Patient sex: M
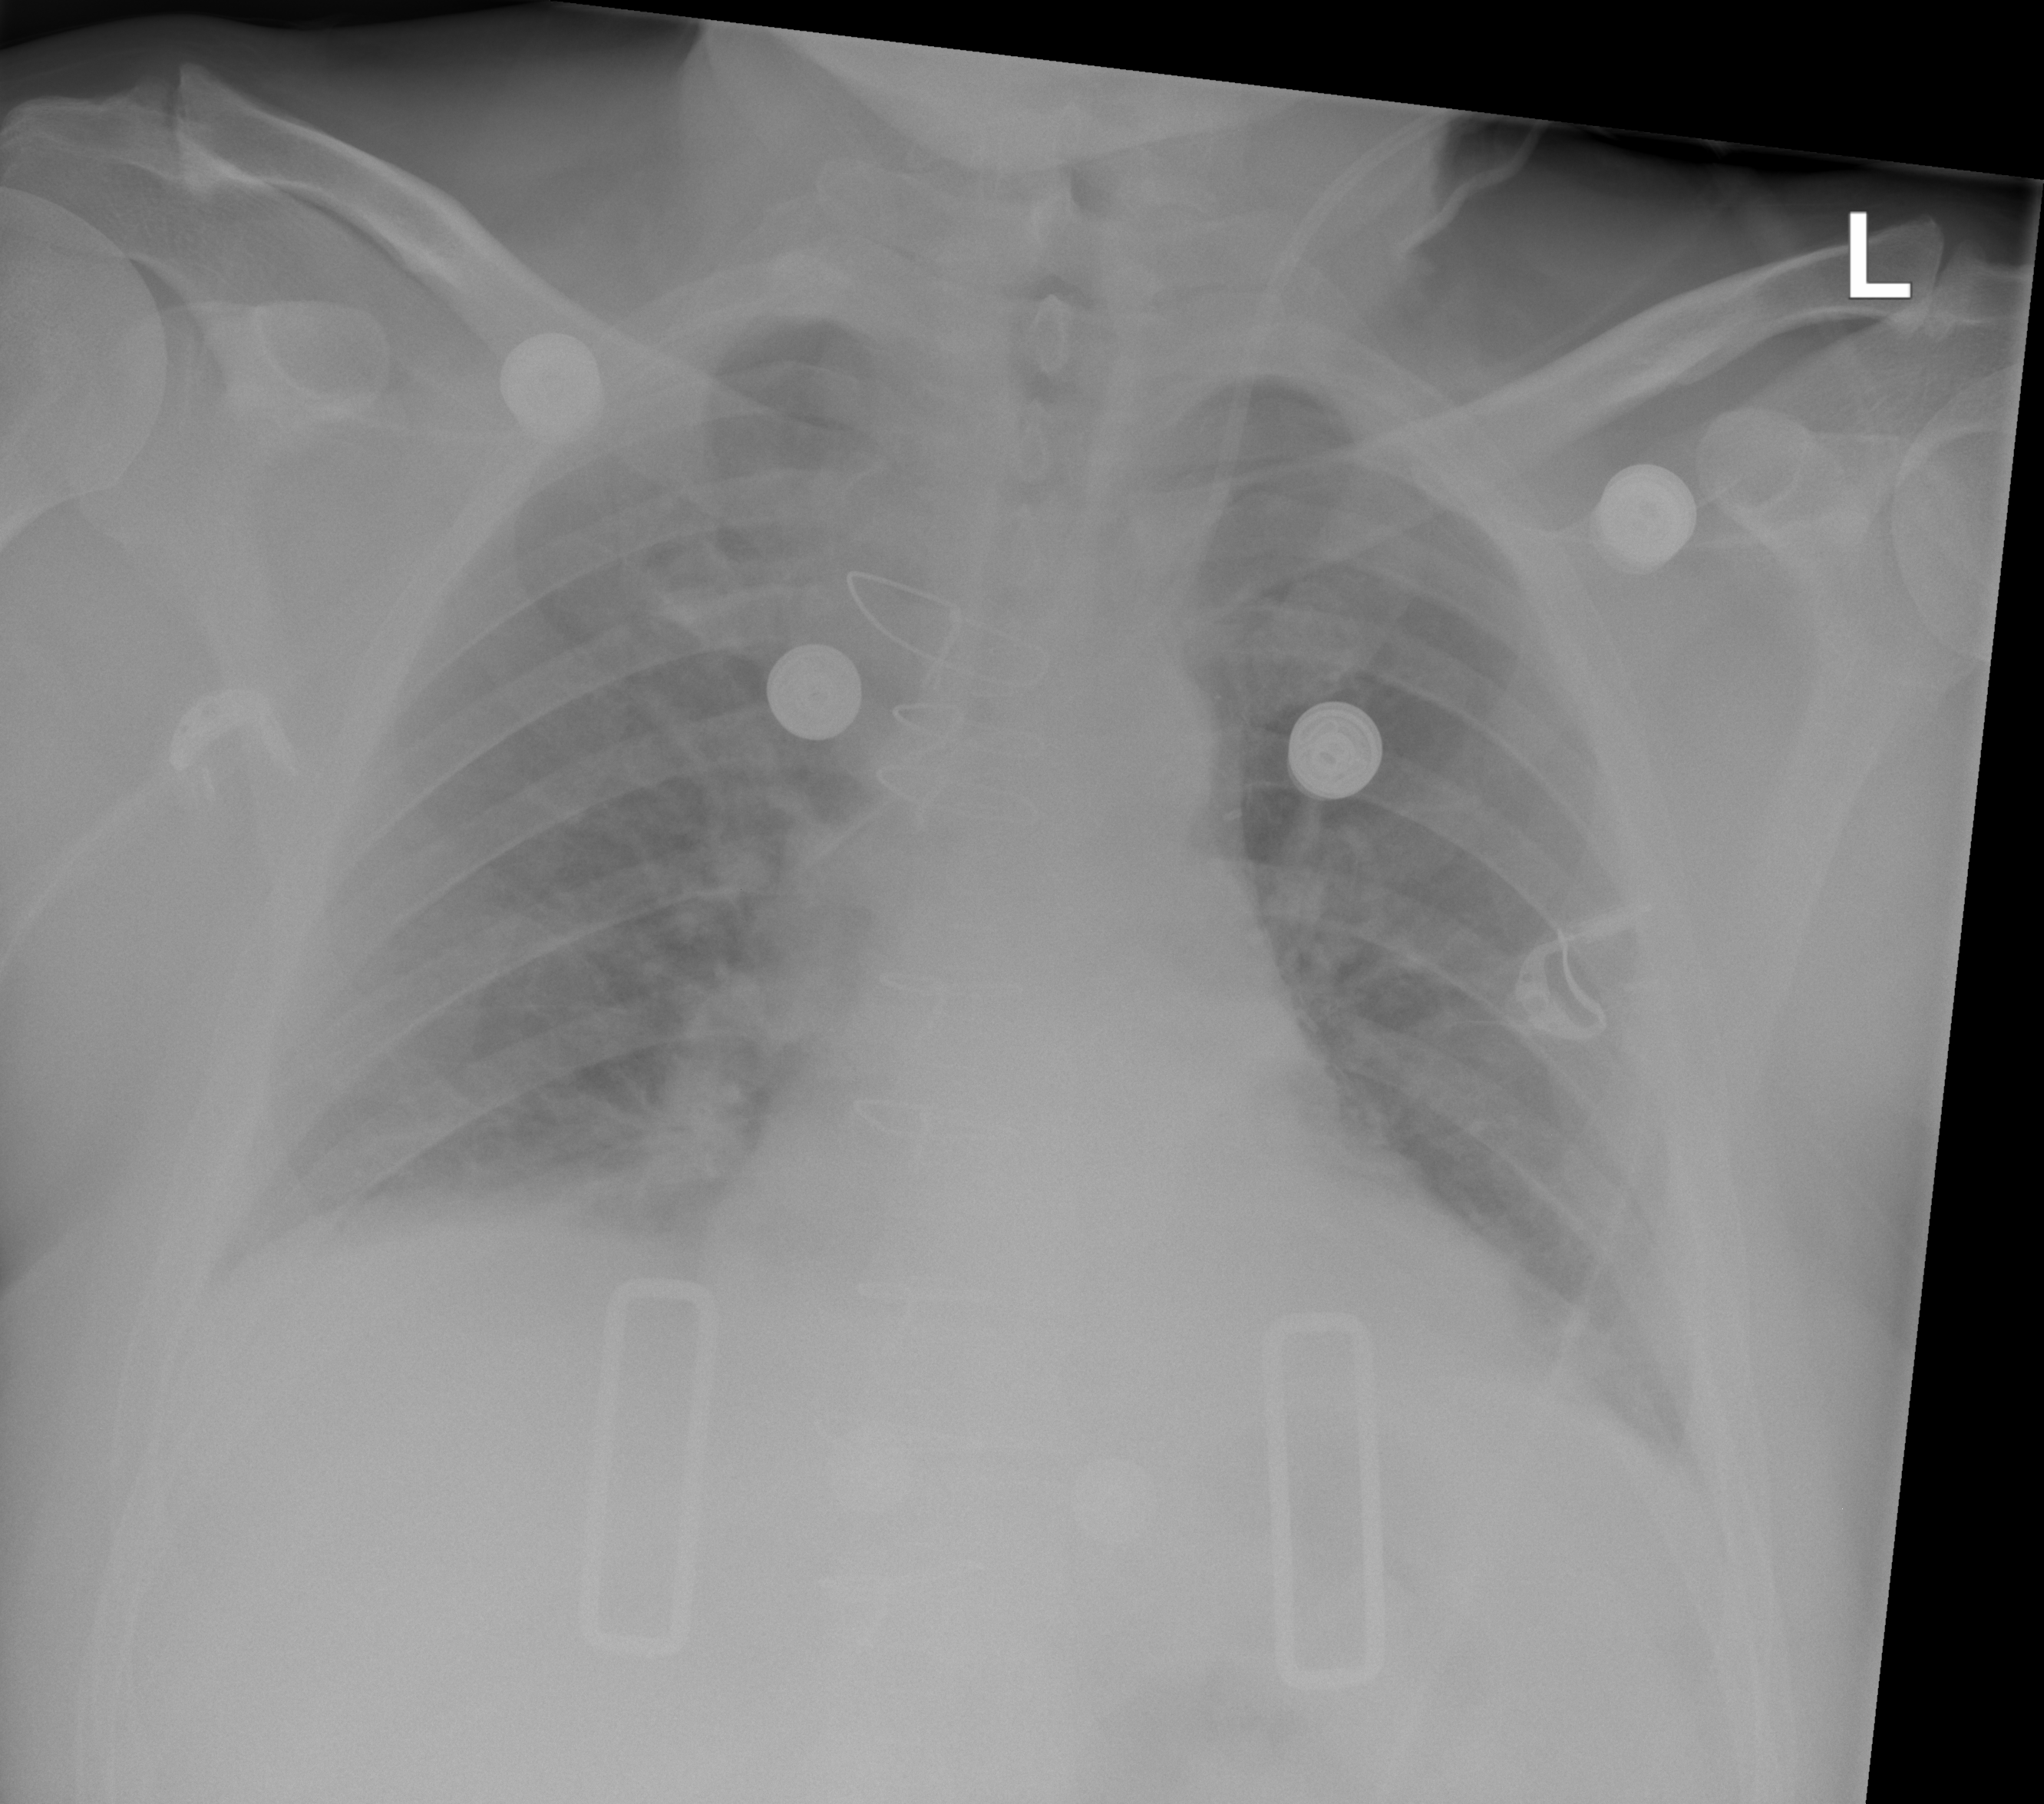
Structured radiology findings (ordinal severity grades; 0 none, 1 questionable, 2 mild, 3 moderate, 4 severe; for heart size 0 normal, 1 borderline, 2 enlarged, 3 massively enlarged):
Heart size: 0
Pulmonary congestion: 2
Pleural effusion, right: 0
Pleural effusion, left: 0
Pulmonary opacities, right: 0
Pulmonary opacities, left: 0
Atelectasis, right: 0
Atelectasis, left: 2